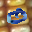
Label: 0